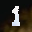
Label: 1